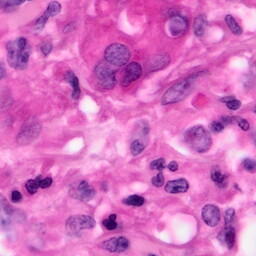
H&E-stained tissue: Pancreatic